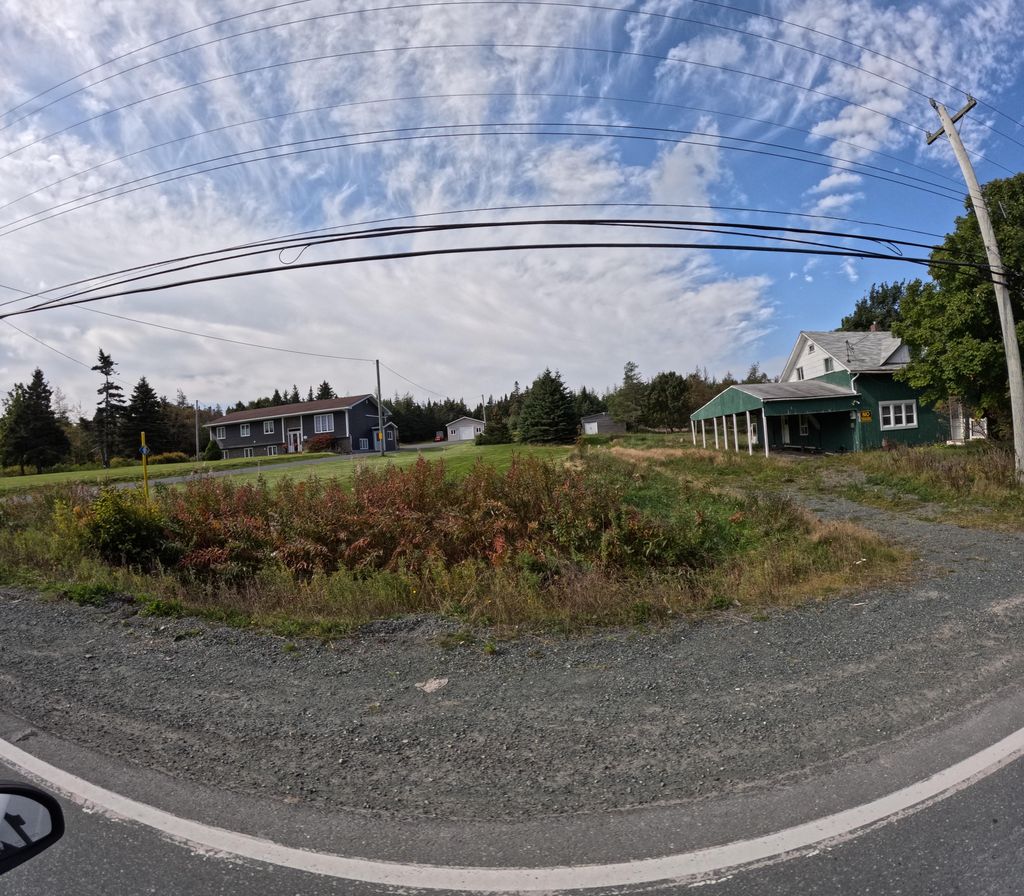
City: st_johns